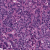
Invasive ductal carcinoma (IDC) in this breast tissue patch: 1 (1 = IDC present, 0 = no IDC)